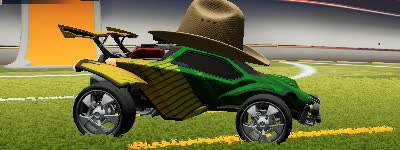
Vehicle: octane